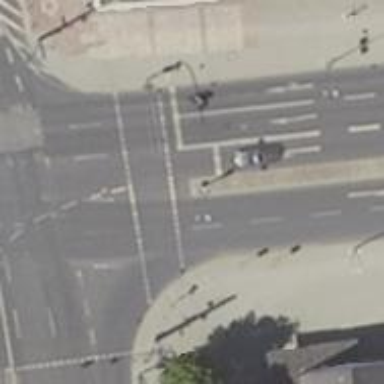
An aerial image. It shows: Crossing with traffic signals.